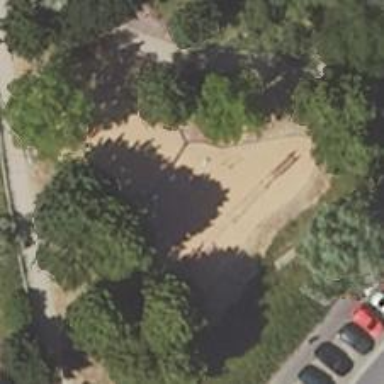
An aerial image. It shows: Playground area for leisure activities on the land.